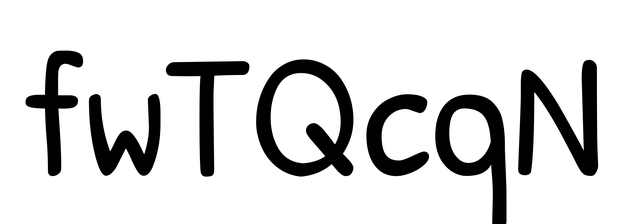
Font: PatrickHand-Regular